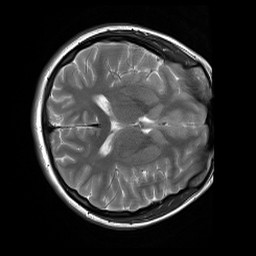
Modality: T2w
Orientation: axial
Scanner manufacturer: siemens
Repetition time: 3.9 s
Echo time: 0.076 s